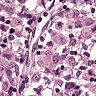
Metastatic tissue present: yes